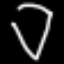
Label: diamond